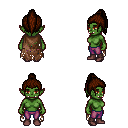
a pixel art fantasy rpg character, female body template, orc, green skin, brown tattered cape, magenta pants, brown long topknot hairstyle, maroon shoes, four views (front, back, left, right), 2x2 character sprite sheet, small pixel art, hard edges, no anti-aliasing